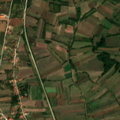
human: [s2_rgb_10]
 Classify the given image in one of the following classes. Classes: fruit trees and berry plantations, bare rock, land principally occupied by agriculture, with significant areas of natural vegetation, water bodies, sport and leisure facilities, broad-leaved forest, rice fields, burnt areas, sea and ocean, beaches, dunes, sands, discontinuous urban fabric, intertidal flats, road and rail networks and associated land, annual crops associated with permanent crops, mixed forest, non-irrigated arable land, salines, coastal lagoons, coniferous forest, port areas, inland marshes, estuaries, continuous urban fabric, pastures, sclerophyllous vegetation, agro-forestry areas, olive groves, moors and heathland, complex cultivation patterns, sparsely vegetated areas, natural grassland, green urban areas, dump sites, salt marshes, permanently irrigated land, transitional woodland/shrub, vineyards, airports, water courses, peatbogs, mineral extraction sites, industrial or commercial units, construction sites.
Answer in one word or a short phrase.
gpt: discontinuous urban fabric, non-irrigated arable land, complex cultivation patterns